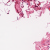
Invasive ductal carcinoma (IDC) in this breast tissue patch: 0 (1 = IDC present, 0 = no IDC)